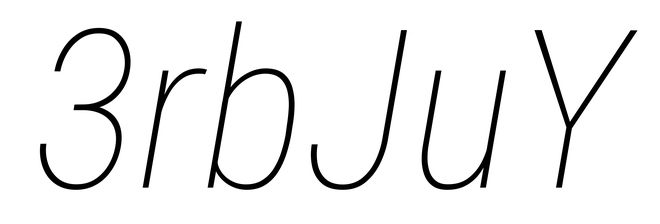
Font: Roboto-Italic_Condensed_Thin_Italic